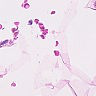
Metastatic tissue present: no